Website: home-depot
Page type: delivery-shipping
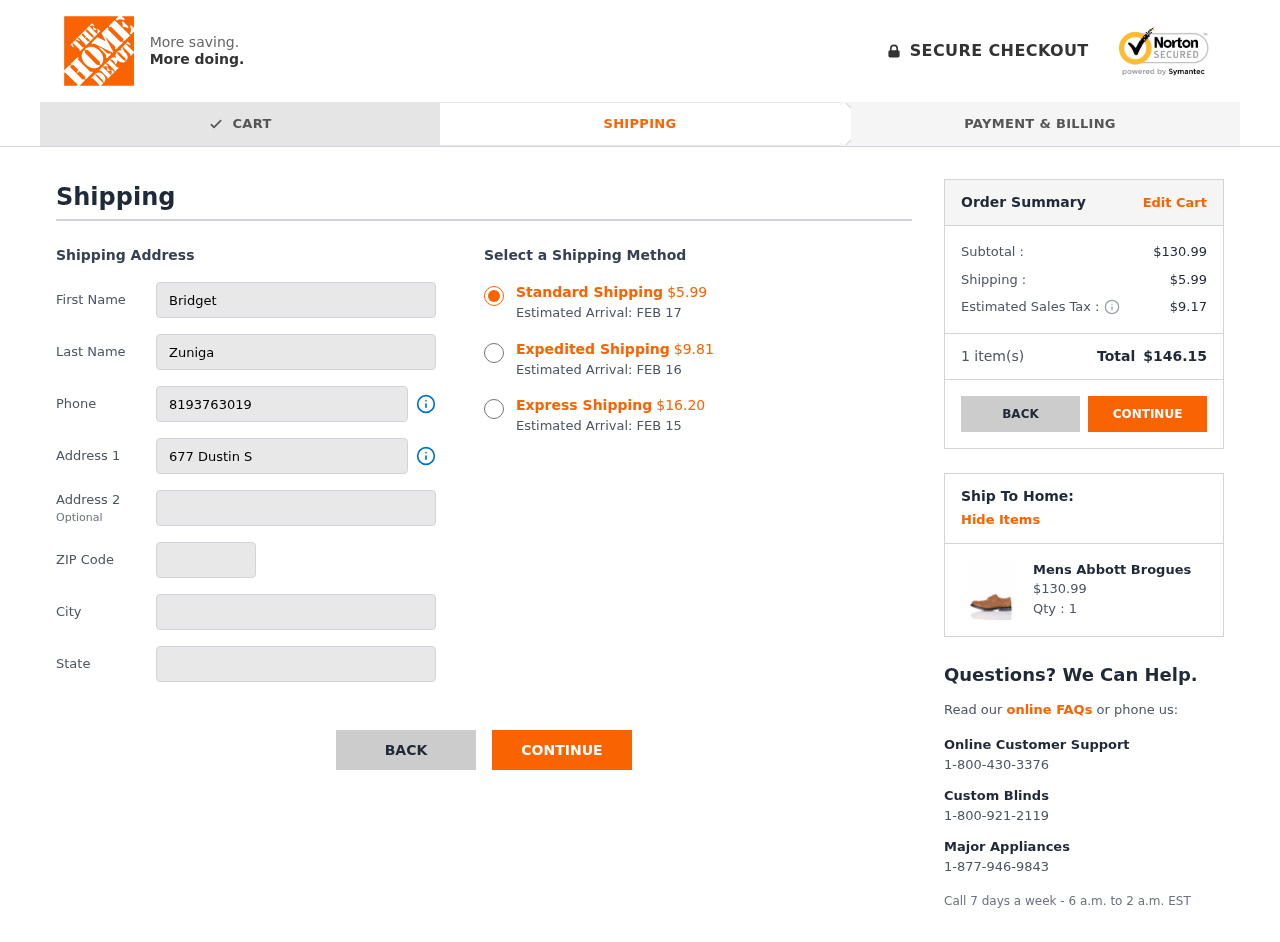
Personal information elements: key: PII_CITY
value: Port Mary
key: PII_FIRSTNAME
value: Bridget
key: PII_LASTNAME
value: Zuniga
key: PII_PHONE
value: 8193763019
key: PII_POSTCODE
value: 30504
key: PII_STATE
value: Louisiana
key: PII_STREET
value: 677 Dustin Squares
Product elements: key: PRODUCT1_NAME
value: Mens Abbott Brogues
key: PRODUCT1_PRICE
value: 130.99
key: PRODUCT1_QUANTITY
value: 1
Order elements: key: ORDER_SHIPPING_COST_STANDARD
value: $5.99
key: ORDER_DELIVERY_DATE
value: FEB 17
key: ORDER_SHIPPING_COST_EXPEDITED
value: $9.81
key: ORDER_DELIVERY_DATE_EXPEDITED
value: FEB 16
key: ORDER_SHIPPING_COST_EXPRESS
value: $16.20
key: ORDER_DELIVERY_DATE_EXPRESS
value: FEB 15
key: ORDER_SUBTOTAL
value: $130.99
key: ORDER_SHIPPING_COST
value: $5.99
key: ORDER_TAX
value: $9.17
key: ORDER_NUM_ITEMS
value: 1
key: ORDER_TOTAL
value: $146.15